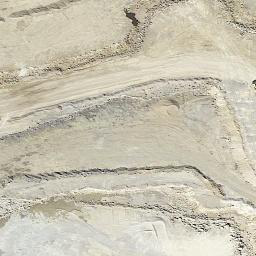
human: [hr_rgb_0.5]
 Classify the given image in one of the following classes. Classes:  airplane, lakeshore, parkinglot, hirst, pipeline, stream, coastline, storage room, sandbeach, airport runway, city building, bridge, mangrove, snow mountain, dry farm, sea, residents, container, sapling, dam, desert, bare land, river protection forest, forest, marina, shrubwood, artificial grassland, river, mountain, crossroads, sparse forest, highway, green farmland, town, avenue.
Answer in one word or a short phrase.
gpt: bare land